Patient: sex M, age 49
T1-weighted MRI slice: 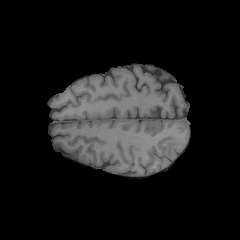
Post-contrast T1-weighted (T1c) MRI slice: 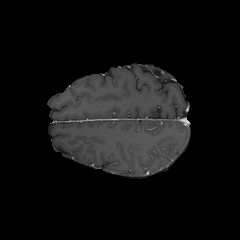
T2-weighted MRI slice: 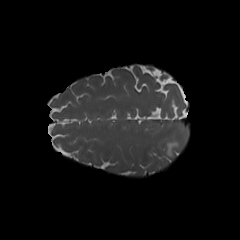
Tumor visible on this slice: yes
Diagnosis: Glioblastoma, IDH-wildtype
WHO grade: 4